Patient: sex F, age 33
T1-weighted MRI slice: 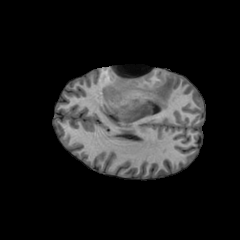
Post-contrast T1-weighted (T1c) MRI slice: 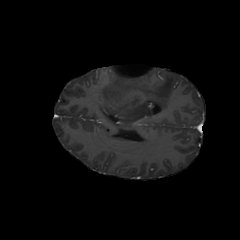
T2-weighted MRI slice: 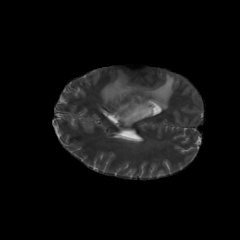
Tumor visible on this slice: yes
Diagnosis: Glioblastoma, IDH-wildtype
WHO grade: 4